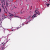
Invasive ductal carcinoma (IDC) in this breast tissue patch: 0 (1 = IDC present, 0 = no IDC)